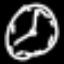
Label: clock